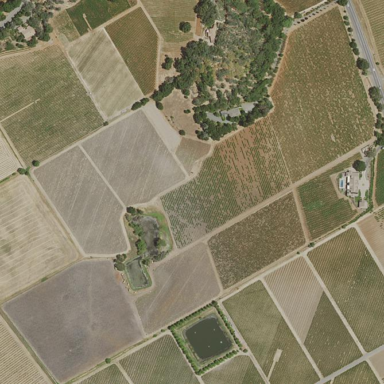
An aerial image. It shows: Vineyard growing grapes.